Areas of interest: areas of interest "Park Square"
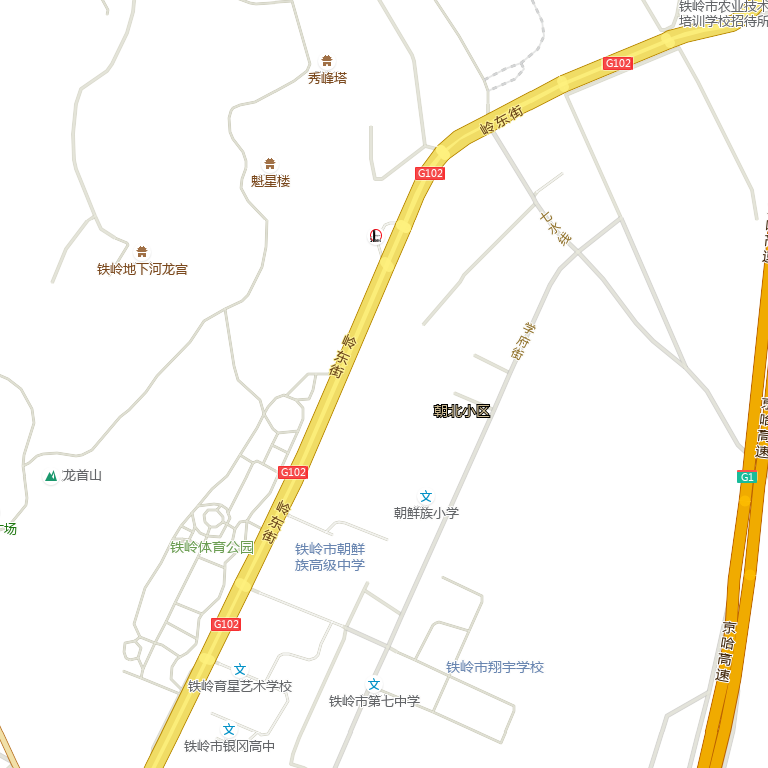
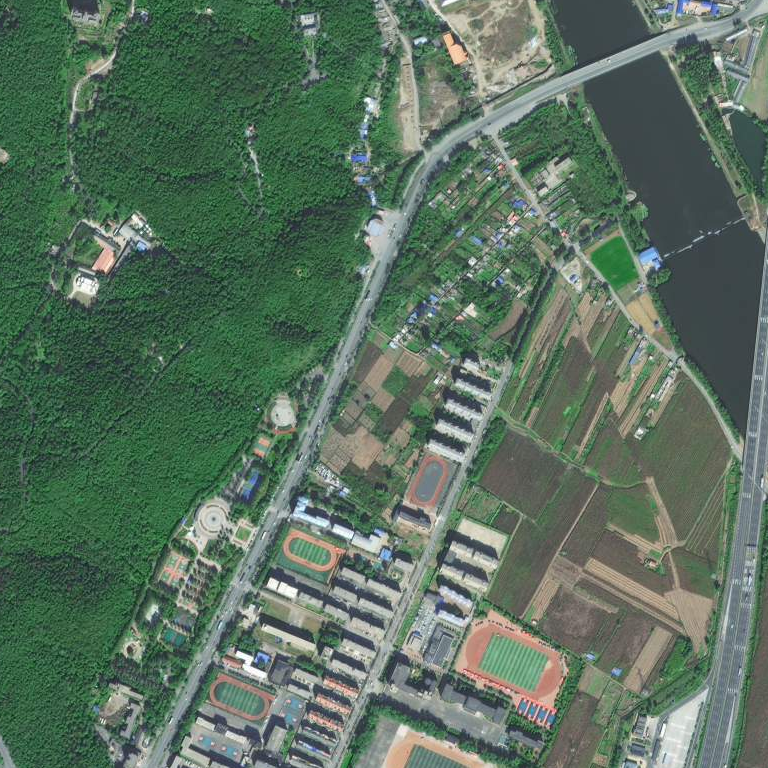